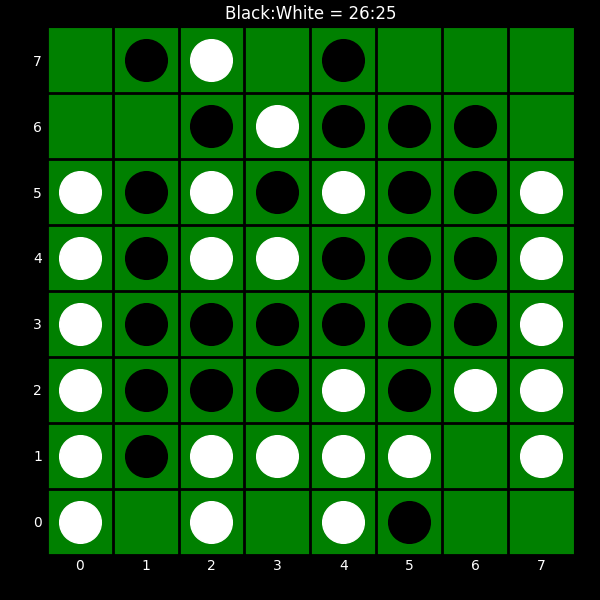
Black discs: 26
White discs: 25